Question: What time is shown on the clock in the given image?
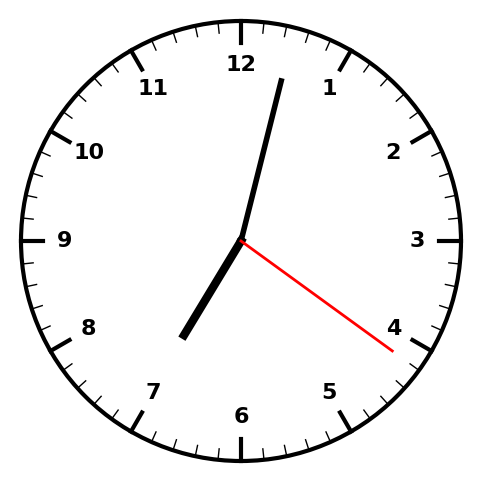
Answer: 07:02:21